Question: System Configuration
installed after xampp on
'''
sudo /opt/lampp/lampp start
'''
now want to install <URL> wihin xampp and I tried available 3 method but nothing is working out , please see the whole process.
### 1)Ubuntu software package
'''
sudo apt-get install php5-xdebug
'''
command exceuted successfully but no such file in .usr/lib/php5/...
uninstalled
### 2)Tailored Installation Instructions
downloaded after checking with <URL>
'''
ice@cold:~/Downloads/xdebug-2.2.6$ /usr/bin/phpize5
'''
> /usr/bin/phpize5 Cannot find config.m4.
Make sure that you run '/usr/bin/phpize5' in the top level source directory of the module
also tried with 'phpize', '/opt/lampp/bin/phpize' but not working out
### 3)PECL Installation
before that let me check with 'pecl help version'
> PEAR Version: 1.9.4
PHP Version: 5.5.9-1ubuntu4.5
Zend Engine Version: 2.5.0
Running on: Linux ice-cold 3.13.0-39-generic #66-Ubuntu SMP Tue Oct 28 13:30:27 UTC 2014 x86_64
'''
pecl install xdebug
...
...
Build process completed successfully
Installing '/usr/lib/php5/20121212/xdebug.so'
install ok: channel://pecl.php.net/xdebug-2.2.6
configuration option "php_ini" is not set to php.ini location
You should add "zend_extension=xdebug.so" to php.ini
'''
executed completely
I can see the file
added below line in /opt/lampp/etc/
'''
[xdebug]
zend_extension="/usr/lib/php5/20121212/xdebug.so"
'''
restart lampp
but still xdebug icon is missing
Please tell me what is wrong
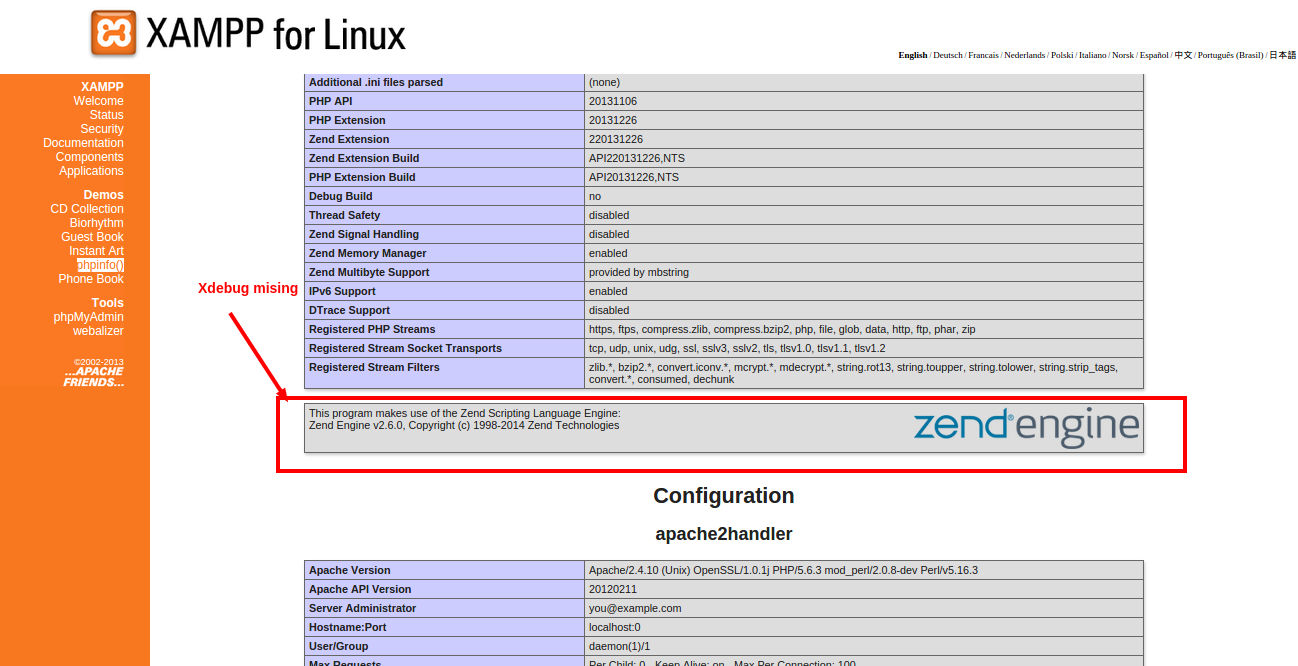
Answer: edited in assigned the location of to
'''
[xdebug]
zend_extension="/usr/lib/php5/20121212/xdebug.so"
'''
Replace with
'''
[xdebug]
zend_extension="xdebug.so"
'''
and restart lampp and Xdebug is installed.

AS I was not doing this before because <URL> itself warn not to do this
> You should ignore any prompts to add "extension=xdebug.so" to php.ini -- this will cause problems.